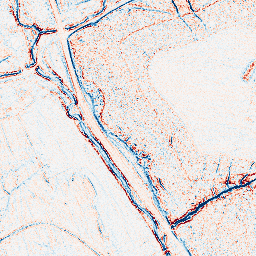
Category: edge_preserving
Decomposition family: bilateral
Decomposition parameters: d: 5
sigma_color: 75
sigma_space: 150
Upsampling method: quadratic
Upsampling parameters: scale: 4
Upsampling scale: 4